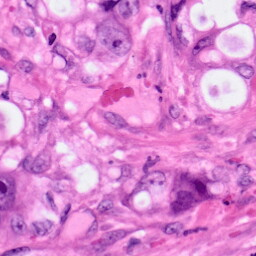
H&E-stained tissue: Pancreatic